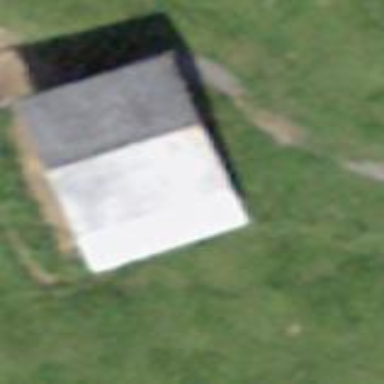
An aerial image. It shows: Rural barn.